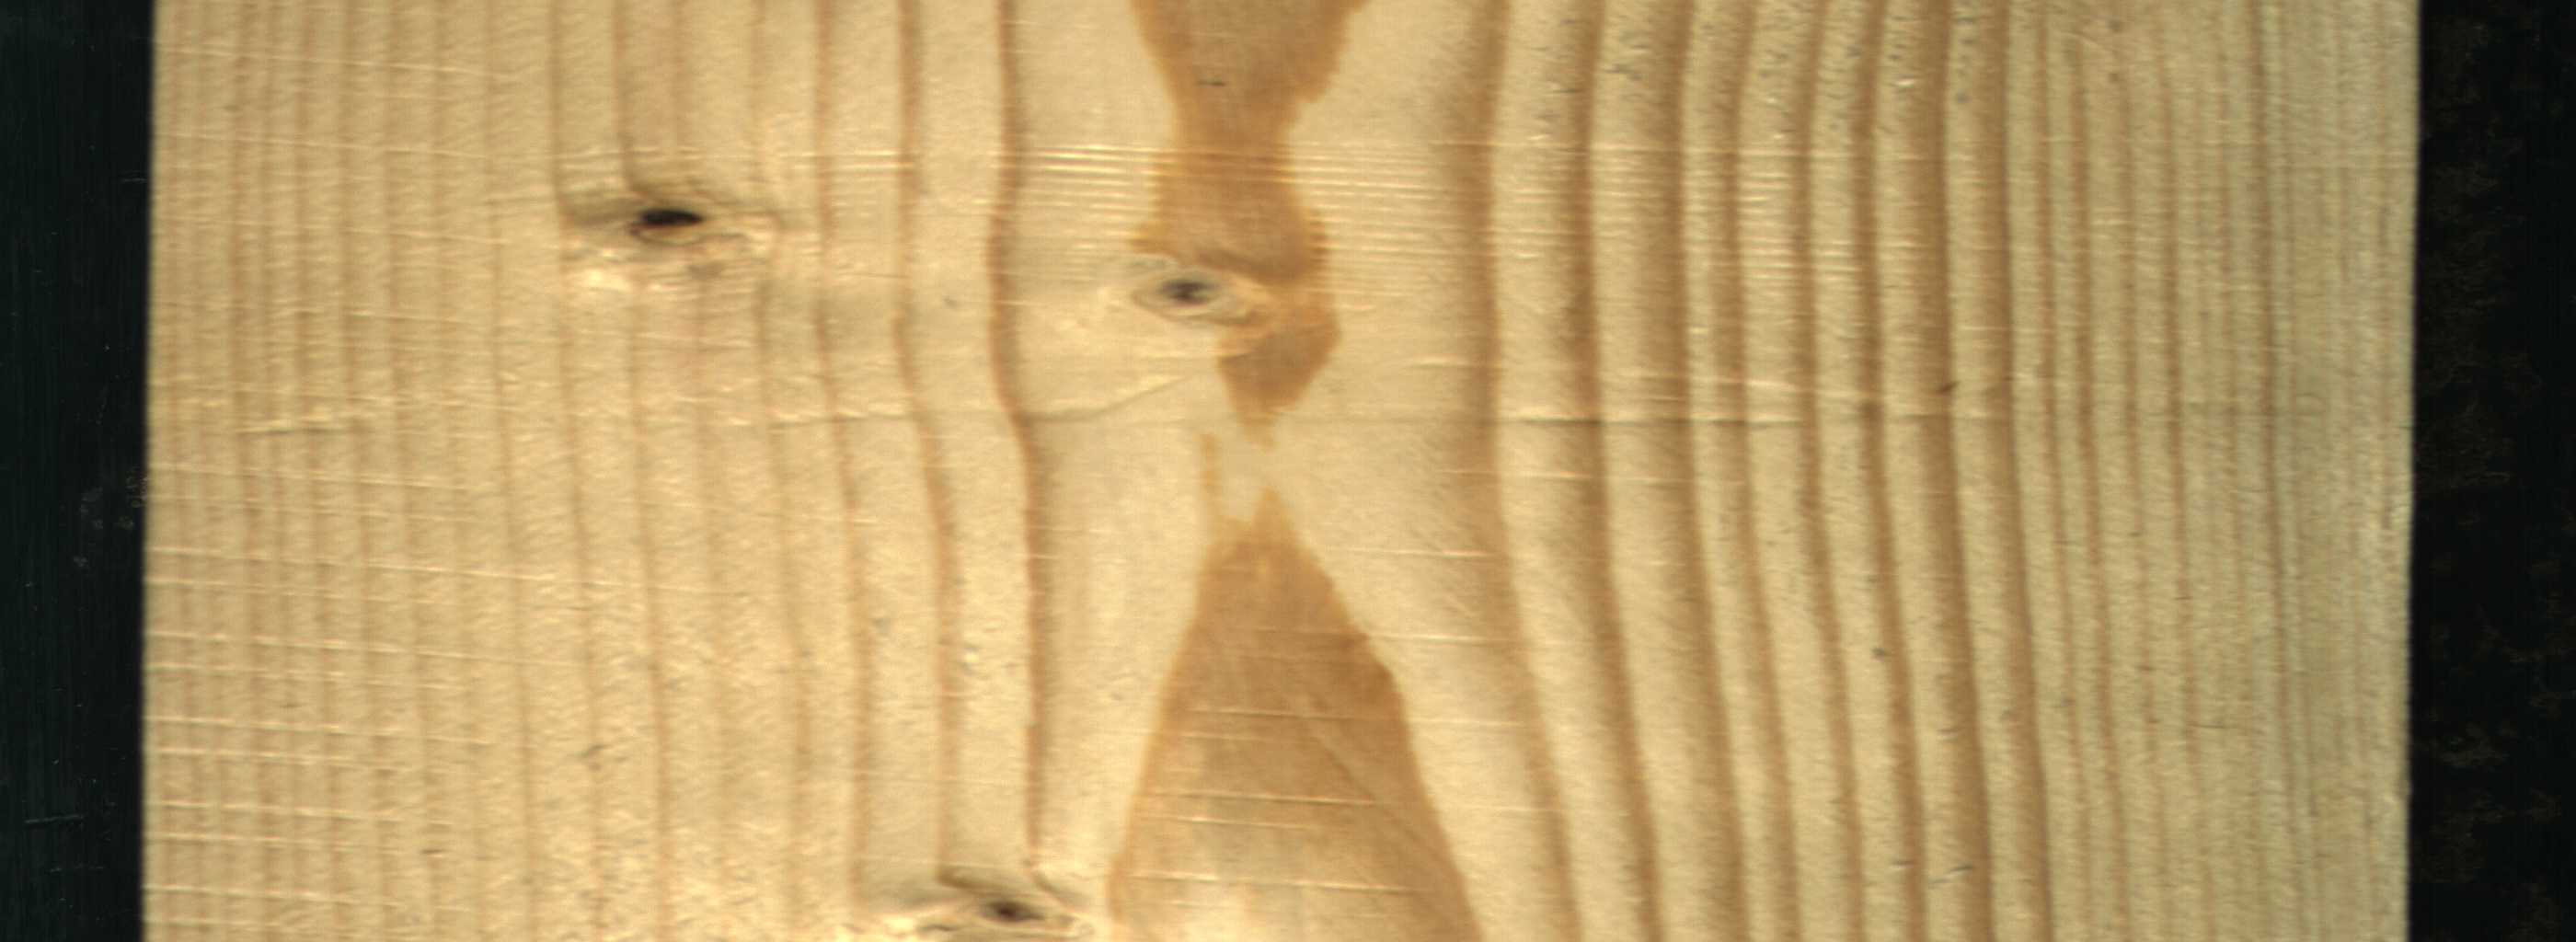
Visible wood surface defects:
Dead_Knot
Live_Knot
Live_Knot